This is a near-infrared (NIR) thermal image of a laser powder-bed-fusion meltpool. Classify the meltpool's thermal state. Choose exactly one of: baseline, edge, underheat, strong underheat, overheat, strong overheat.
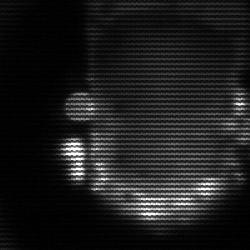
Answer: baseline